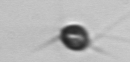
Label: Acanthoica_quattrospina